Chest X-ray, PA view. Patient: 67 years old, sex M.
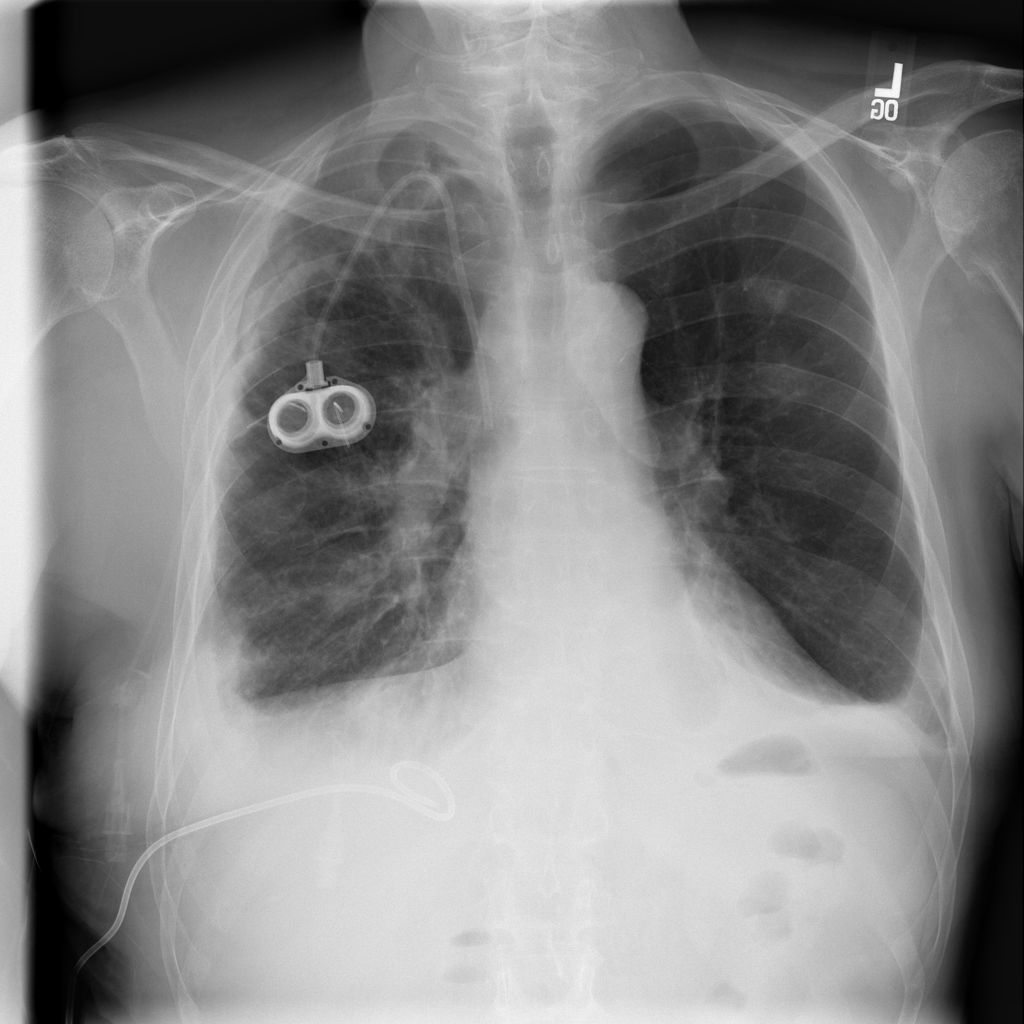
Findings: Effusion, Infiltration, Nodule